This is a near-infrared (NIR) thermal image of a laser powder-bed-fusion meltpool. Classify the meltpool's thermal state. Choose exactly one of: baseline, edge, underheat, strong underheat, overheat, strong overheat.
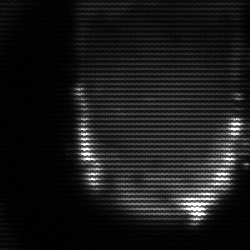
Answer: baseline